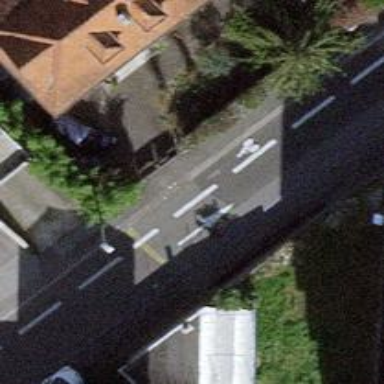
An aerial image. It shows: Residential road with asphalt surface. There are sidewalks on both sides and opposite lane cycleway.